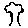
Label: tree